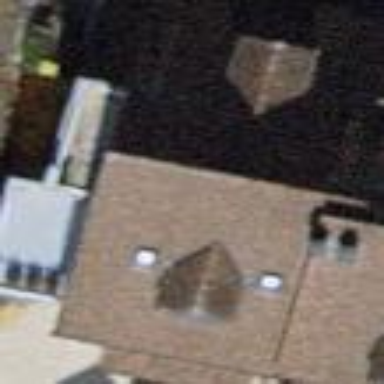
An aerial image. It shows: Terrace building.